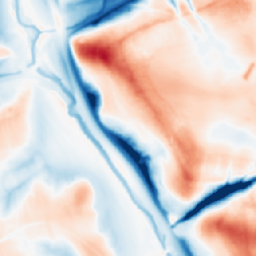
Category: multiscale
Decomposition family: dog_multiscale
Decomposition parameters: sigma_ratio: 1.6
n_scales: 6
base_sigma: 1
Upsampling method: area
Upsampling parameters: scale: 4
Upsampling scale: 4